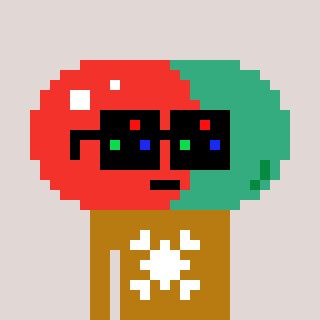
a pixel art character with square black sunglasses, a pill-shaped head and a gold-colored body on a warm background